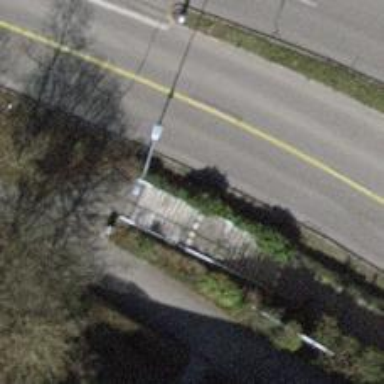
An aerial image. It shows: Stone steps on the road.